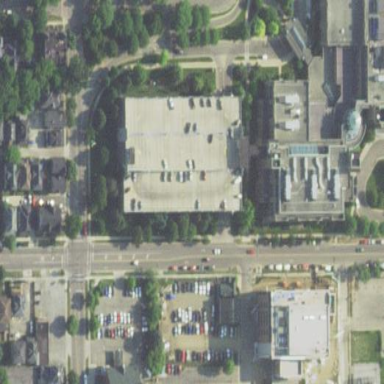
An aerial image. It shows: Multi-storey parking building.